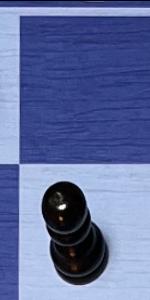
Label: Pawn_Black